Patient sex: F
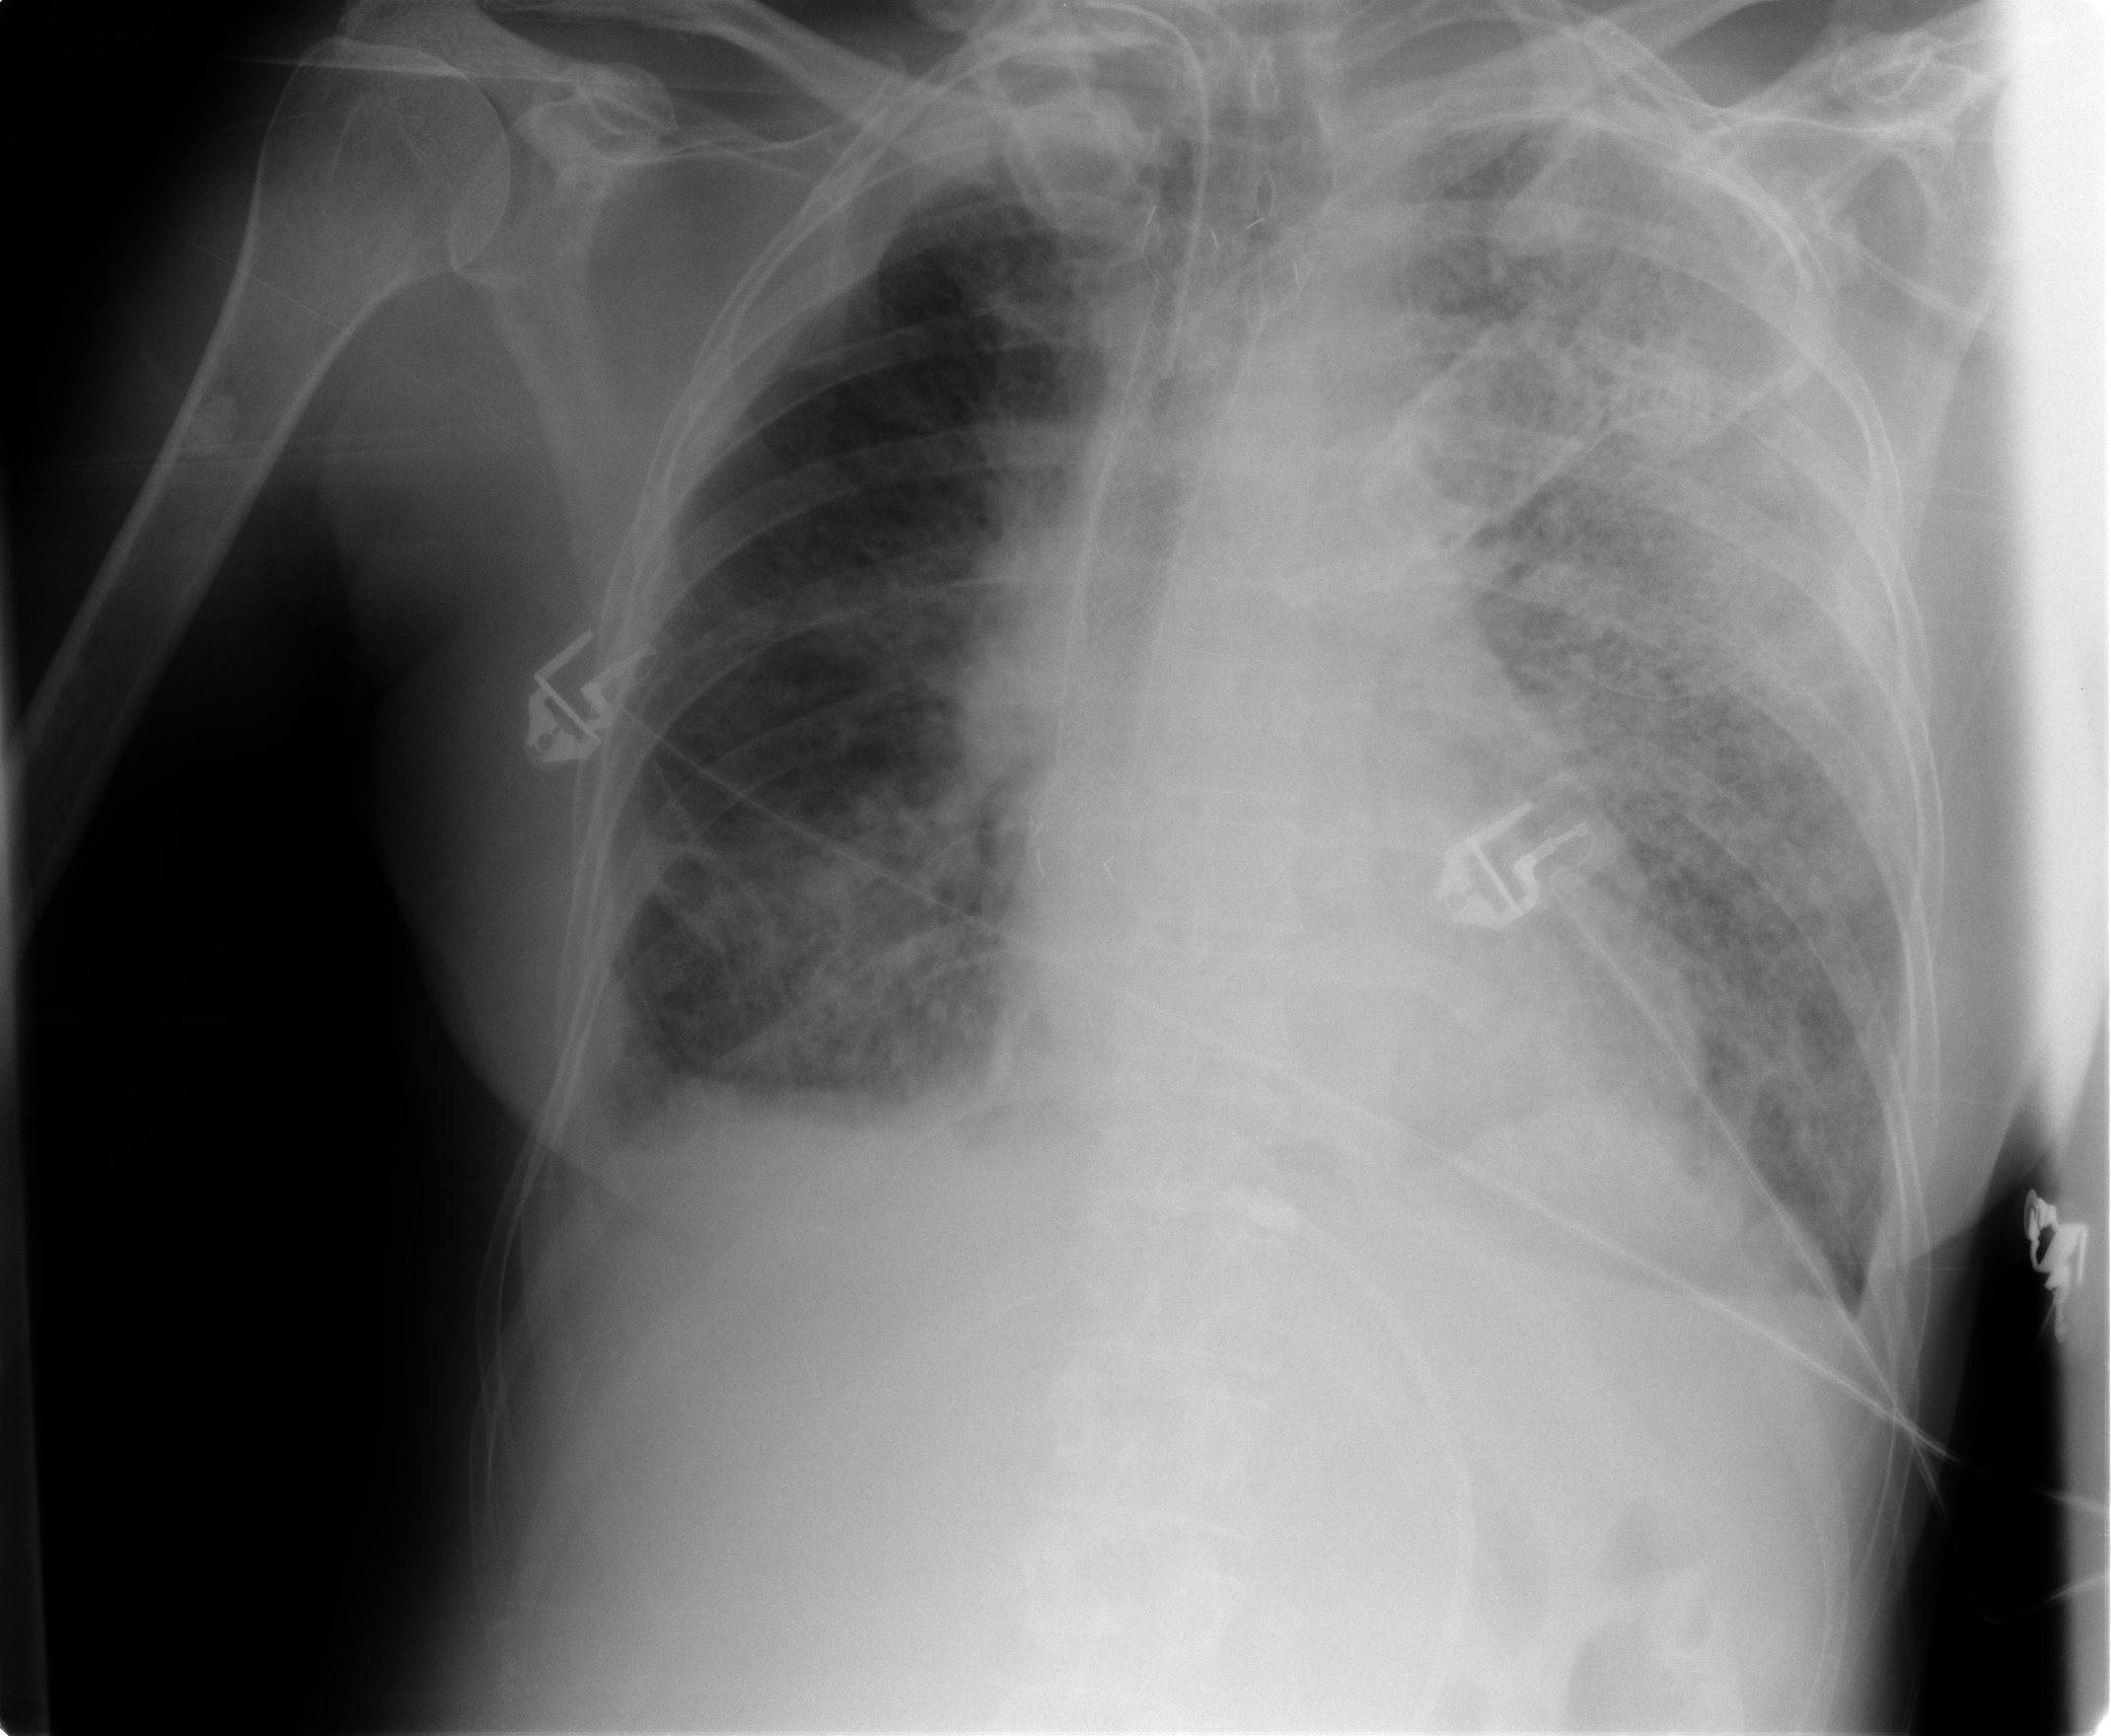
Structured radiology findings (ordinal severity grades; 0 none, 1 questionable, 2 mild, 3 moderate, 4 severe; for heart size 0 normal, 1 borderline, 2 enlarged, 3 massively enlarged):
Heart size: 0
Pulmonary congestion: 2
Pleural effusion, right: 2
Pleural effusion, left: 2
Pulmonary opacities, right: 2
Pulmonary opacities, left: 4
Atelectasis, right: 2
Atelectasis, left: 2